Interaction volume radius: 10 \u00c5
Interaction volume height: 25 \u00c5
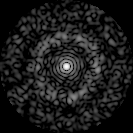
Disorder parameter: 0.8257